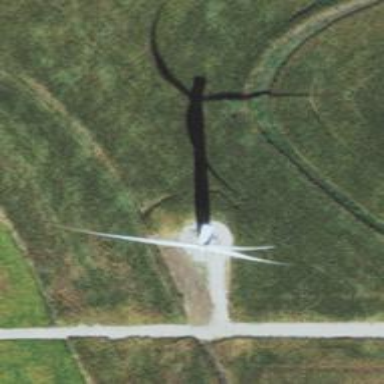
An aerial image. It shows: Wind generator with horizontal axis. The generator is wind turbine.